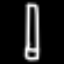
Label: pencil